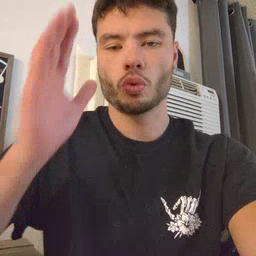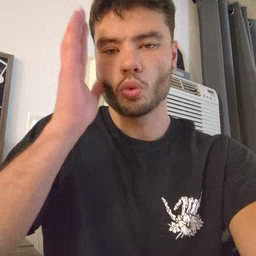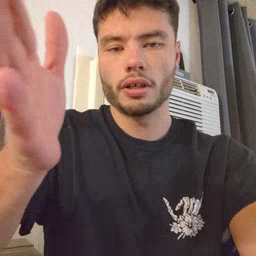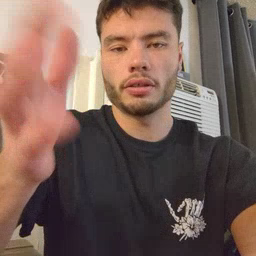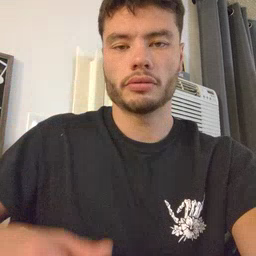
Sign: will